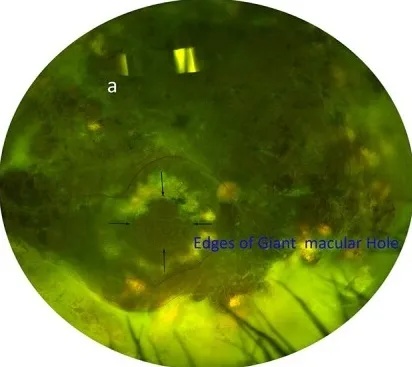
(a) Optos fundus photograph of the right eye showing a large refractory macular hole temporal to the optic nerve.
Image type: ophthalmic_imaging (fundus_photograph)